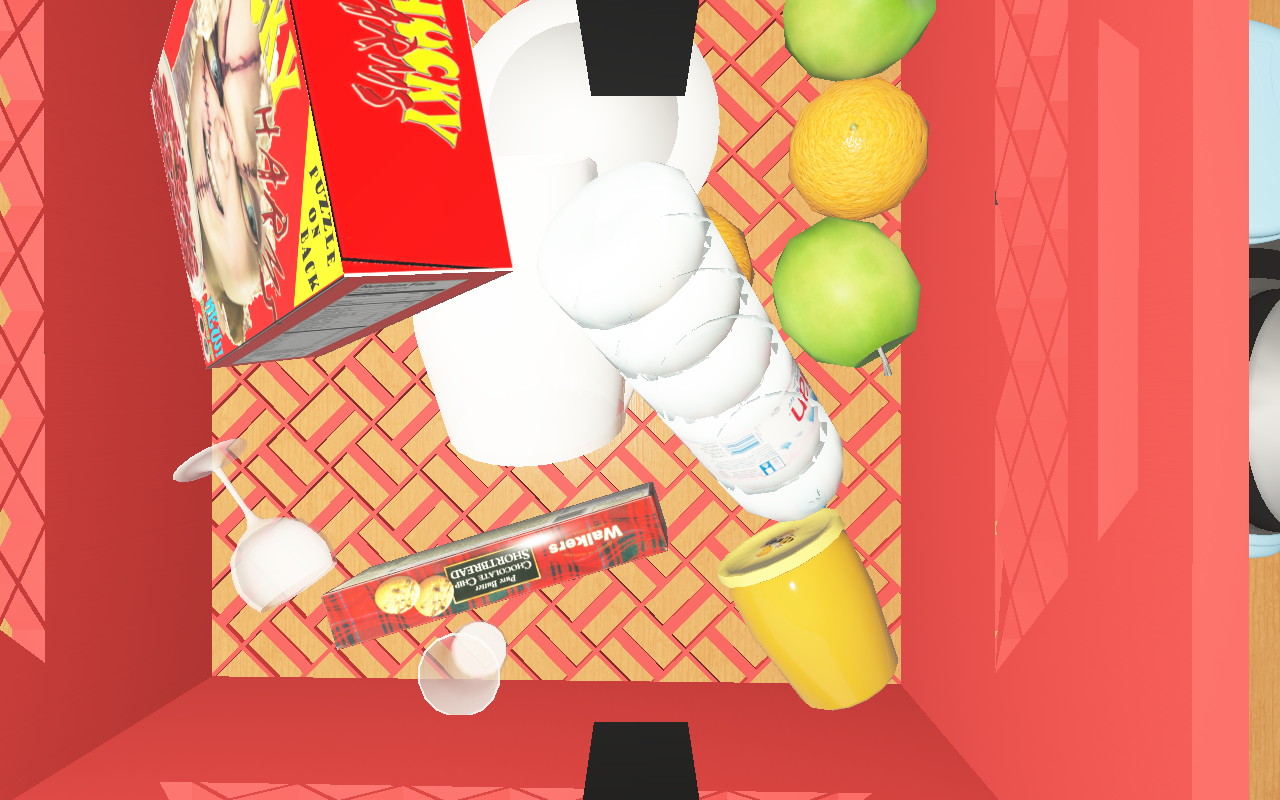
Objects in the scene:
carafe
water bottle
apple
apple
orange
orange
spoon
plate
glass
wineglass
jam jar